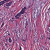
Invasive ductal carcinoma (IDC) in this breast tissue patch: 1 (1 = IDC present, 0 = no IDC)